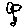
Label: flower